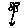
Label: flower